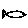
Label: fish